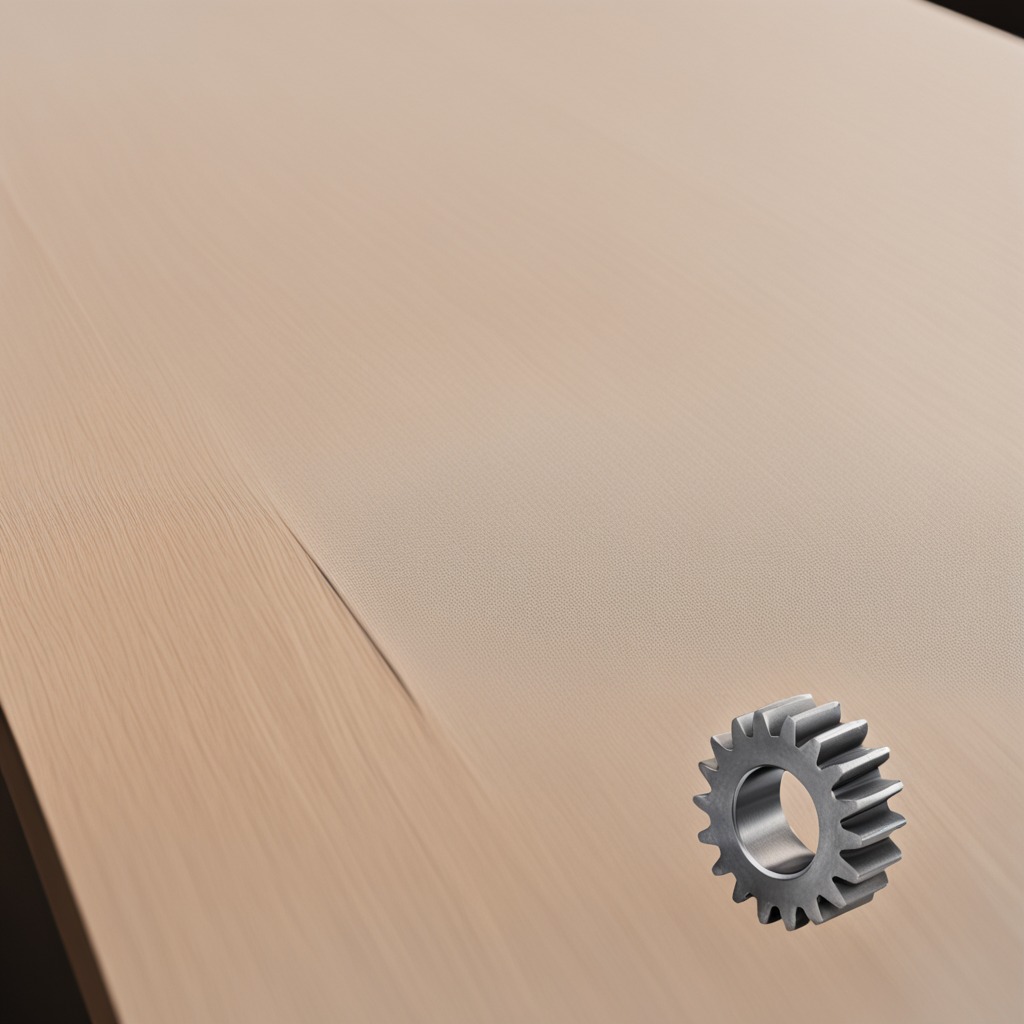
A steel gear with teeth is lying on the wooden table.